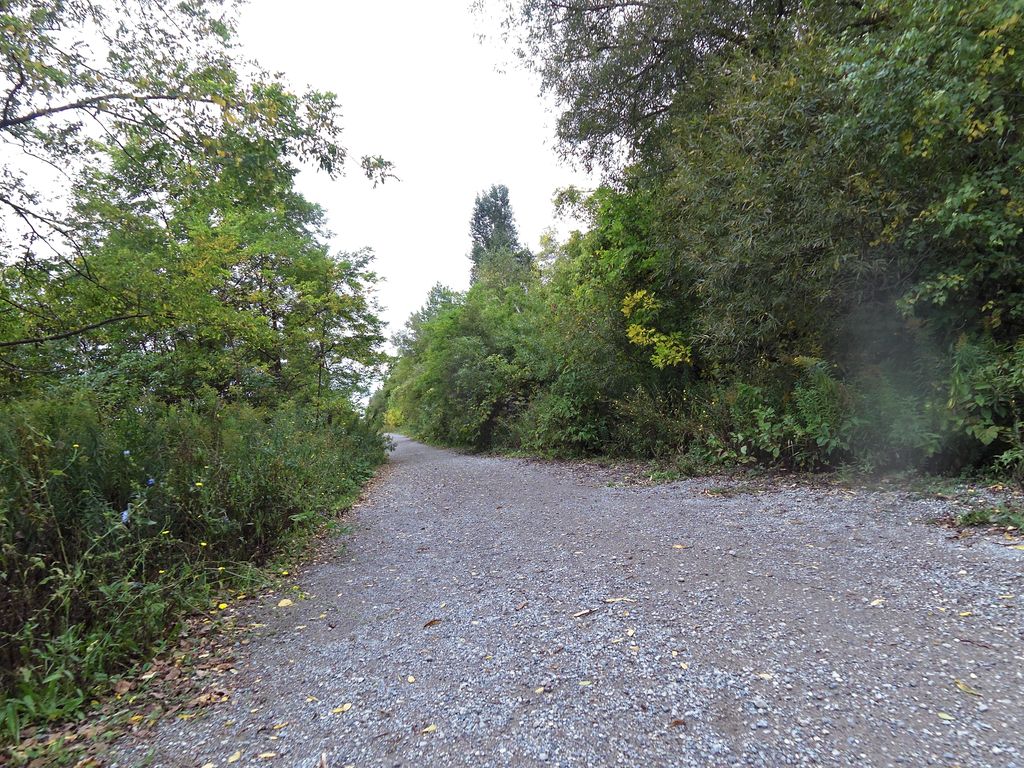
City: toronto